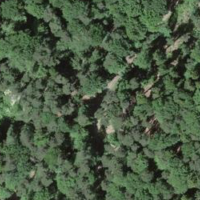
EUNIS habitat code: 44
Species observed at this site:
Aegopodium podagraria